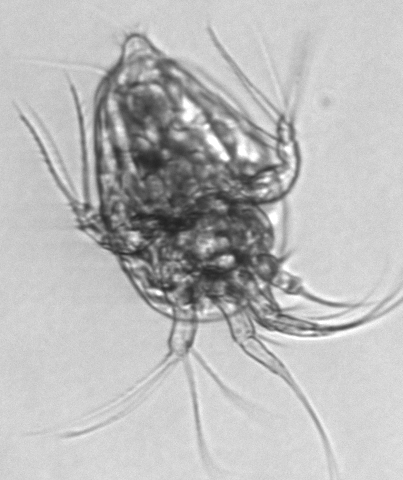
Label: zooplankton